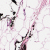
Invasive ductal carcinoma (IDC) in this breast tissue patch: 0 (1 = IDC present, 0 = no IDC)